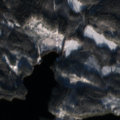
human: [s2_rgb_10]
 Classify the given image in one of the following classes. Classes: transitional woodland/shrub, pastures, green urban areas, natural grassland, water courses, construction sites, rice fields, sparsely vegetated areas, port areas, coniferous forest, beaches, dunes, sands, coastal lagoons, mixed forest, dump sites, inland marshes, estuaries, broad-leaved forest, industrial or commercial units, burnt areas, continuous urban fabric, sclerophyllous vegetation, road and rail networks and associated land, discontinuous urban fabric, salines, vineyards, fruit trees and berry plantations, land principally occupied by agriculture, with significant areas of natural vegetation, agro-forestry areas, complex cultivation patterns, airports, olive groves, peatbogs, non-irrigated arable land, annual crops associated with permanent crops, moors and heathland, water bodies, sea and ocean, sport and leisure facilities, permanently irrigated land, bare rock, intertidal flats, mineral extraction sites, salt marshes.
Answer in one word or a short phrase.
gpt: land principally occupied by agriculture, with significant areas of natural vegetation, coniferous forest, mixed forest, water bodies